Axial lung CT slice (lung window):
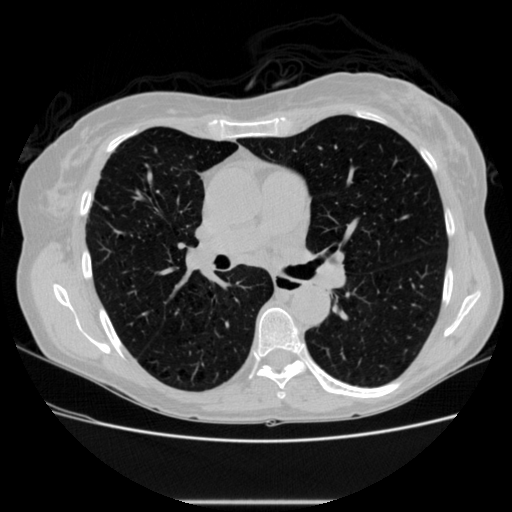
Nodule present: no